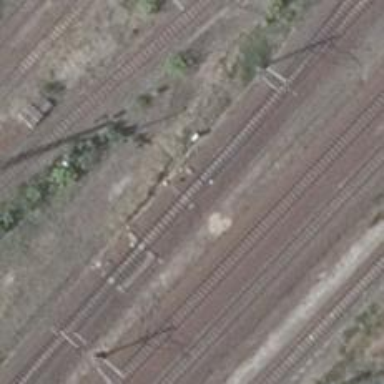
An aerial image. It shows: Railway switch.